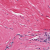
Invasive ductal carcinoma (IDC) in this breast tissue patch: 0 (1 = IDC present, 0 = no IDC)